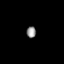
Tissue: skin
Cell type: Epithelial cells
Senescence score: 0.2666
Nuclear area (px): 103
Mean DAPI intensity: 150.097